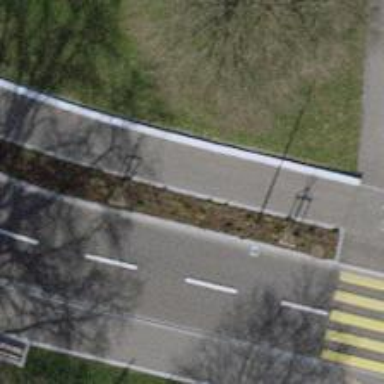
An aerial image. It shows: Asphalt sidewalk path.